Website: lowes
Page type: review-order
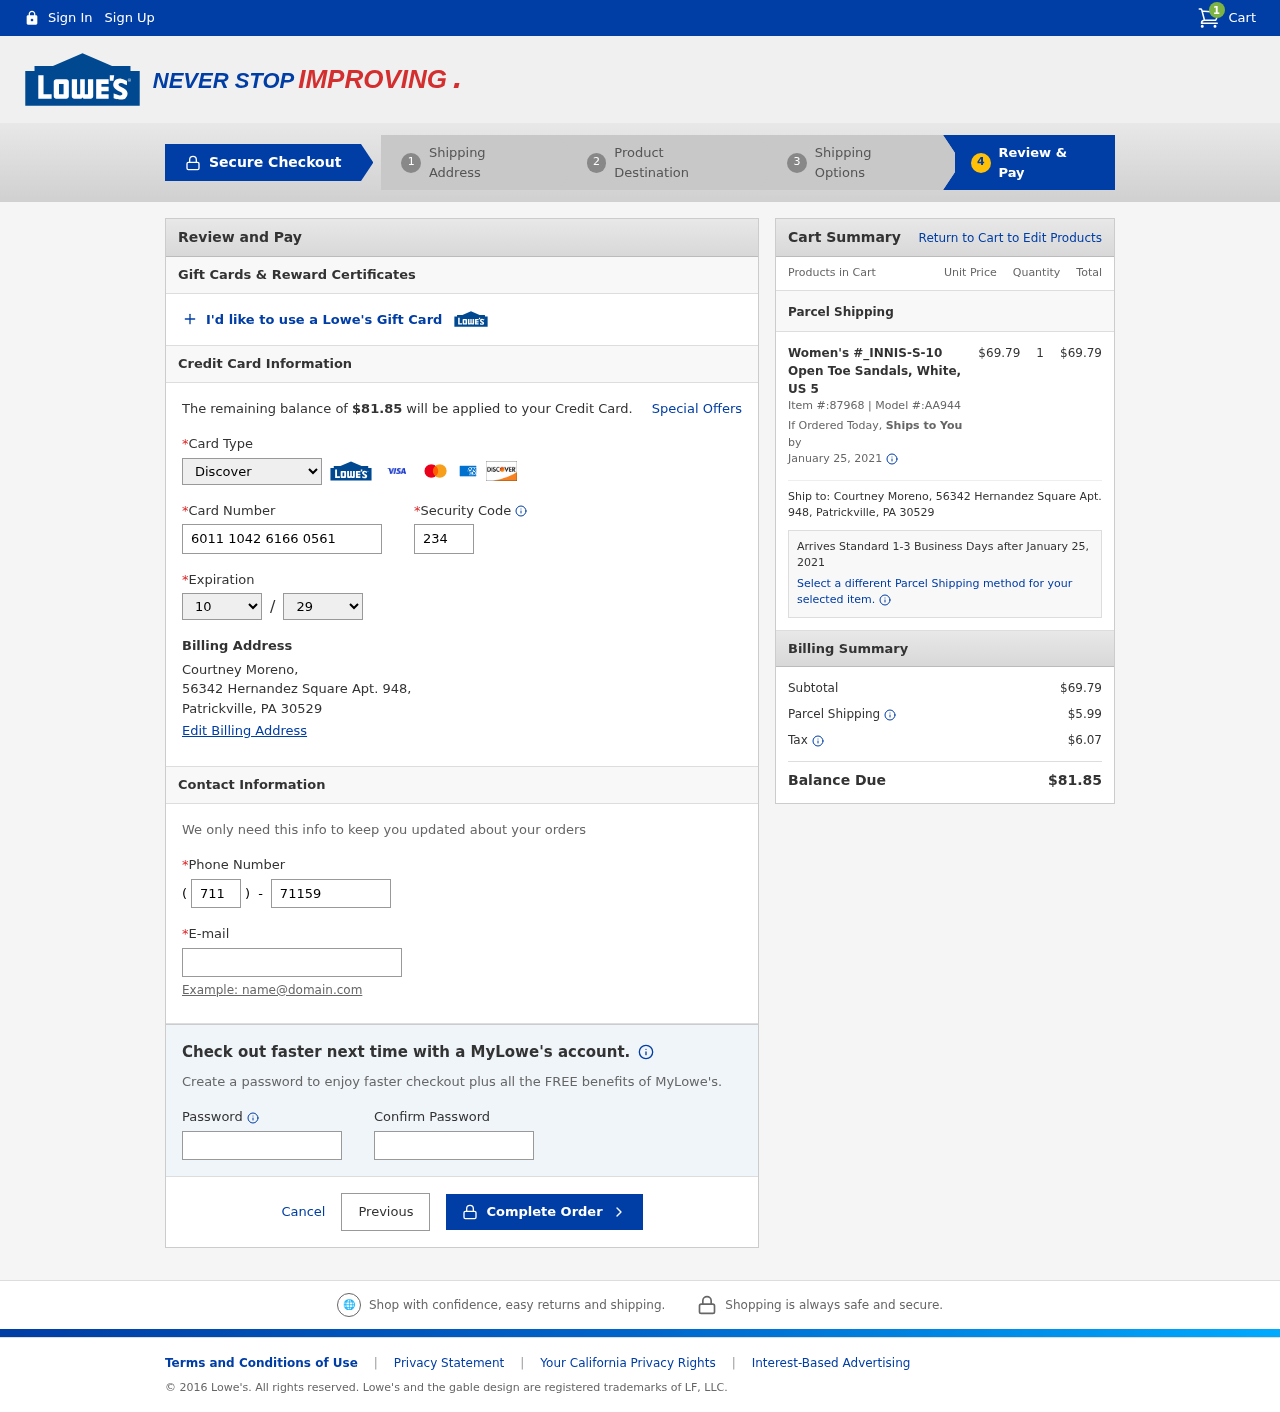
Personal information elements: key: PII_CARD_CVV
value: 234
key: PII_CARD_EXPIRY_MONTH
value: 10
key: PII_CARD_EXPIRY_YEAR
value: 29
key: PII_CARD_NUMBER
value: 6011 1042 6166 0561
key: PII_CARD_TYPE
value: Discover
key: PII_CITY
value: Patrickville
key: PII_EMAIL
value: courtney_moreno@hotmail.com
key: PII_FULLNAME
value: Courtney Moreno,
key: PII_PHONE
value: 7115993013
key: PII_PHONE_AREA
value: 711
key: PII_POSTCODE
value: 30529
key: PII_STATE_ABBR
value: PA
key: PII_STREET
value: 56342 Hernandez Square Apt. 948
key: PII_STREET
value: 56342 Hernandez Square Apt. 948,
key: PII_FULLNAME2
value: Courtney Moreno
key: PII_POSTCODE_FULL
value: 30529
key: PII_CITY_STATE
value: Patrickville, PA
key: PII_CITY_STATE_ZIP
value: Patrickville, PA 30529
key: PII_POSTCODE_NUMERIC
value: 30529
Product elements: key: PRODUCT1_NAME
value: Women's #_INNIS-S-10 Open Toe Sandals, White, US 5
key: PRODUCT1_PRICE
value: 69.79
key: PRODUCT1_QUANTITY
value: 1
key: PRODUCT1_ITEM_NUMBER
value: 87968
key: PRODUCT1_MODEL_NUMBER
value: AA944
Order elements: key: ORDER_NUM_ITEMS
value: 1
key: ORDER_TOTAL
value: $81.85
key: ORDER_SHIPPING_DATE
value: January 25, 2021
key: ORDER_SUBTOTAL
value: $69.79
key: ORDER_SHIPPING_DATE2
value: January 25, 2021
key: ORDER_SUBTOTAL2
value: $69.79
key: ORDER_SHIPPING_COST
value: $5.99
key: ORDER_TAX
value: $6.07